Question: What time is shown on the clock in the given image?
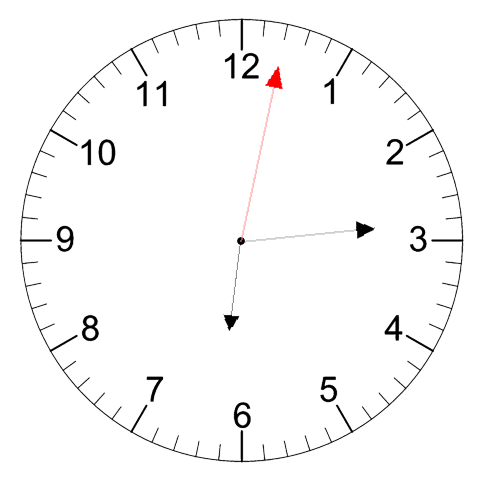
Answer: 06:14:02